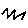
Label: zigzag